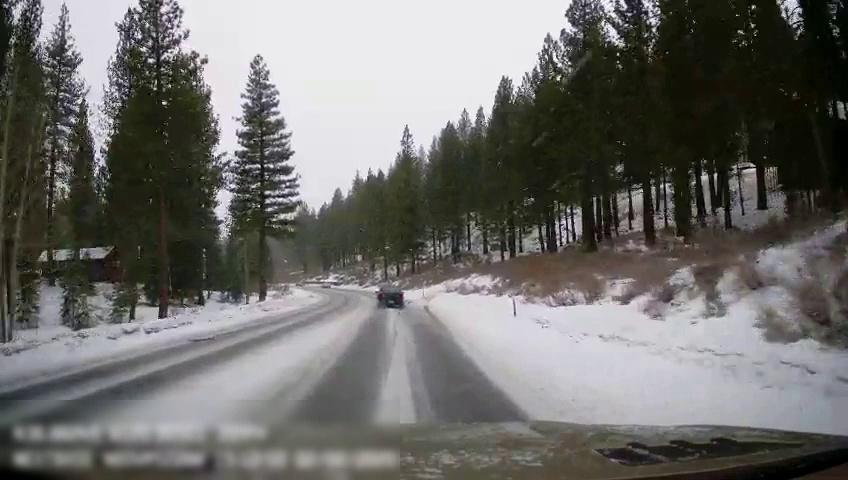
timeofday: Day
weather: Snowy
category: Drivable Space
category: Vehicles | Car
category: Vehicles | Car